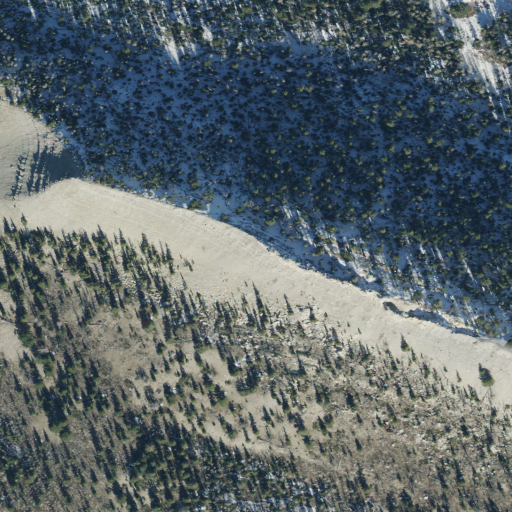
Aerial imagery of mountain in Utah named Flagstaff Peak containing evergreen forest, deciduous forest, shrub, mixed forest, barren land, and grassland